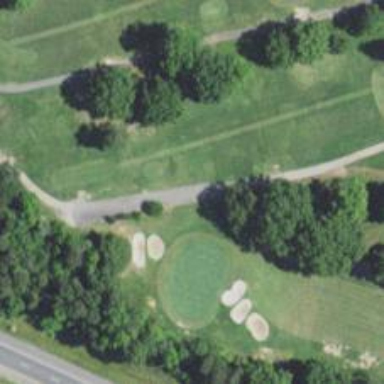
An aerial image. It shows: Path designed for golf carts.